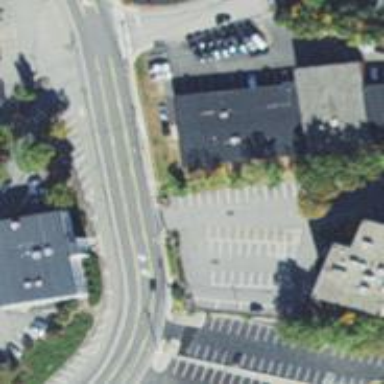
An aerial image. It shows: Unmarked crossing on footway.